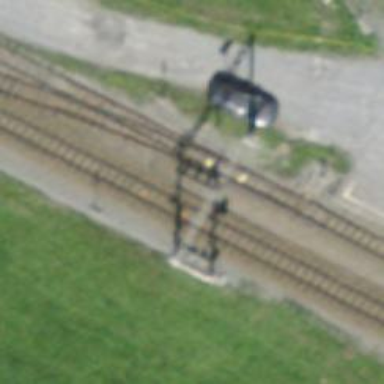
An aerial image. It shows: Narrow-gauge railway siding with contact lines for electrification.